Question: [EDIT]
I organize my question again,
Models for parameter
'''
public class PaymentModel
{
...
}
public class CCPaymentModel : PaymentModel
{
...
}
public class PaypalPaymentModel : PaymentModel
{
...
}
public class GooglePaymentModel : PaymentModel
{
...
}
'''
Interface class
'''
public interface IPayment<T> where T : PaymentModel
{
...
}
'''
Models (get inheritance from IPayment),
'''
public class SagePayment
: IPayment<CreditCardPaymentInfo>
{
public void MakePayment( CreditCardPaymentInfo creditCardPaymentInfo ) {
// ...
}
public void MakeRefund( CreditCardPaymentInfo creditCardPaymentInfo ) {
// ...
}
}
public class GooglePayment
: IPayment<GooglePaymentModel>
{
public void MakePayment( GooglePaymentModel paymentInfo ) {
// ...
}
public void MakeRefund( GooglePaymentModel paymentInfo ) {
// ...
}
}
public class PaypalPayment
: IPayment<PayPalPaymentModel>
{...}
'''
Controller (Create instance)
'''
IPayment<???> paymentProcess; // //Error 1 Using the generic type 'com.WebUI.Models.IPayment<T>' requires 1 type arguments
if (Regex.IsMatch(paytype, "^Credit Card"))
{
paymentProcess = new SagePayment(); // it need CCPaymentModel type parameter
}
else if (Regex.IsMatch(paytype, "^PayPal"))
{
paymentProcess = new PayPalPayment(); // it need PaypalPaymentModel type parameter
}
else if (Regex.IsMatch(paytype, "^Google"))
{
paymentProcess = new GooglePayment(); // it need GooglePaymentModel type parameter
}
[EDIT]
public void Charge(string paytype,orderNo){
IPayment<???> paymentProcess; // //Error 1 Using the generic type 'com.WebUI.Models.IPayment<T>' requires 1 type arguments
Object payinfo;
if (Regex.IsMatch(paytype, "^Credit Card"))
{
paymentProcess = new SagePayment(); // <== Error, Can not casting
payinfo = getPaymentInfo(paytype, orderNo); // it return CCPaymentModel type object
}
else if (Regex.IsMatch(paytype, "^PayPal"))
{
paymentProcess = new PayPalPayment();
payinfo = getPaymentInfo(paytype, orderNo); // it return PaypalPaymentModel type object
}
else if (Regex.IsMatch(paytype, "^Google"))
{
paymentProcess = new GooglePayment(); // it return GooglePaymentModel type object
payinfo = getPaymentInfo(paytype, orderNo);
}
paymentProcess.MakePayment(payinfo);
}
'''

[EDIT #2]
With this,
'''
public interface IPayment {
}
public interface IPayment<T> : IPayment where T : PaymentModel
{
void MakePayment(string pickno);
void makeRefund(T refundInfo);
}
'''
I got an error, Error 1 'com.WebUI.Models.IPayment' does not contain a definition for 'MakePayment' and no extension method 'MakePayment' accepting a first argument of type 'Ecom.WebUI.Models.IPayment' could be found (are you missing a using directive or an assembly reference?)
So, to avoid that error, I move MakePayment method to upper interface class,
'''
public interface IPayment {
void MakePayment(string pickno);
}
public interface IPayment<T> : IPayment where T : PaymentModel
{
void makeRefund(T refundInfo);
}
'''
Could you help me a little more please?
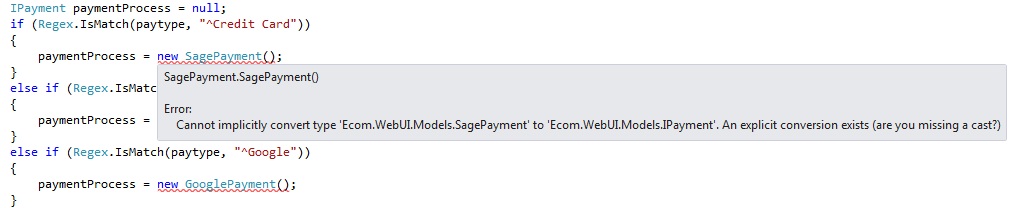
Answer: You would want to have another IPayment interface without the generics from which IPayment inherits from. That is:
'''
public interface IPayment
{
}
public interface IPayment<T> : IPayment where T : PaymentModel
{
}
'''
EDIT: If you really don't want to have an 'IPayment' base interface, then you'd have to treat them as type 'object':
'''
object paymentProcess;
if (Regex.IsMatch(paytype, "^Credit Card"))
{
paymentProcess = new SagePayment();
}
else if (Regex.IsMatch(paytype, "^PayPal"))
{
paymentProcess = new PayPalPayment();
}
else if (Regex.IsMatch(paytype, "^Google"))
{
paymentProcess = new GooglePayment();
}
'''
But that might cost you later; regardless you're going to have to cast to work with the specific implementation types. You're really best using a base interface. You may even use it in a nice way:
'''
public interface IPayment
{
PaymentModel Payment { get; }
}
'''
So you can reference and use the 'PaymentModel' without that it's actually a 'GooglePaymentModel' specifically.
EDIT: Based on your comment, you might have something like:
'''
public interface IPayment
{
void MakePayment(string pickno);
}
public interface IPayment<T> : IPayment where T : PaymentModel
{
void MakeRefund(T refundInfo);
}
'''
You could even have a non-generic 'MakeRefund' version typed against 'PaymentModel' so your calling code might not care if it's a 'GooglePayment' or not. (but that could cause other issues if they pass a 'PayPalPayment', so that's up to you)
EDIT: Based on your latest code, you'll want something like this:
'''
public interface IPayment
{
}
public interface IPayment<T> : IPayment where T : PaymentModel
{
void MakePayment(T paymentInfo);
void MakeRefund(T paymentInfo);
}
'''
Your controller/factory would look like:
'''
//not sure on the exact signature since you didn't provide it
public IPayment CreatePayment(string paytype)
{
IPayment paymentProcess = null;
if (Regex.IsMatch(paytype, "^Credit Card"))
{
paymentProcess = new SagePayment();
}
else if (Regex.IsMatch(paytype, "^PayPal"))
{
paymentProcess = new PayPalPayment();
}
else if (Regex.IsMatch(paytype, "^Google"))
{
paymentProcess = new GooglePayment();
}
return paymentProcess
}
'''
Your usage code would have to cast it to the known payment type to use:
'''
IPayment untypedPayment = Factory.CreatePayment("PayPal");
IPayment<PayPalPaymentModel> typedPayment = (IPayment<PayPalPaymentModel>)untypedPayment;
typedPayment.MakePayment(new PayPalPaymentModel());
//or alternatively
IPayment untypedPayment = Factory.CreatePayment("PayPal");
PayPalPayment typedPayment = (PayPalPayment)untypedPayment;
typedPayment.MakeRefund(new PayPalPaymentModel());
'''
EDIT: Based on your latest edits, this is what you want. Drive your base IPayment calls against a PaymentModel. Then in the specific implementations you can cast or type-check at runtime:
'''
public interface IPayment
{
void MakePayment(PaymentModel paymentInfo);
void MakeRefund(PaymentModel paymentInfo);
}
public interface IPayment<T> : IPayment where T : PaymentModel
{
}
public class GooglePayment
: IPayment<GooglePaymentModel>
{
public void MakePayment(PaymentModel paymentInfo) {
GooglePaymentModel googlePayment = (GooglePaymentModel)paymentInfo;
// ...
}
public void MakeRefund(PaymentModel paymentInfo) {
GooglePaymentModel googlePayment = (GooglePaymentModel)paymentInfo;
// ...
}
}
'''
Then your 'Controller':
'''
public void Charge(string paytype,orderNo){
IPayment paymentProcess = null;
PaymentModel payinfo = null;
if (Regex.IsMatch(paytype, "^Credit Card"))
{
paymentProcess = new SagePayment();
payinfo = getPaymentInfo(paytype, orderNo);
}
else if (Regex.IsMatch(paytype, "^PayPal"))
{
paymentProcess = new PayPalPayment();
payinfo = getPaymentInfo(paytype, orderNo);
}
else if (Regex.IsMatch(paytype, "^Google"))
{
paymentProcess = new GooglePayment();
payinfo = getPaymentInfo(paytype, orderNo);
}
paymentProcess.MakePayment(payinfo);
}
public PaymentModel getPaymentInfo(string paytype,orderNo)
{
//return some payment model
}
'''